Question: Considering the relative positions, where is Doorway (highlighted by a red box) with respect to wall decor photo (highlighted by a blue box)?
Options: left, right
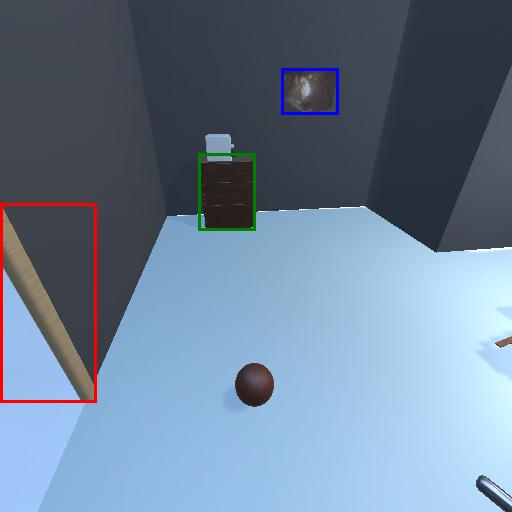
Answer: left